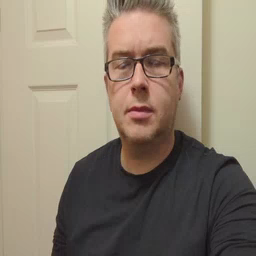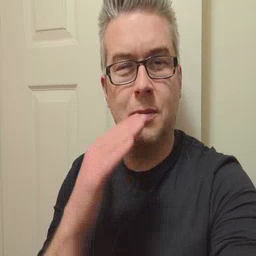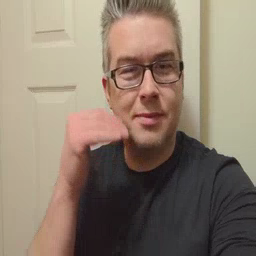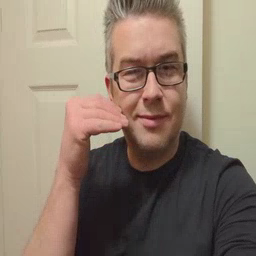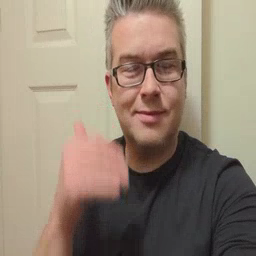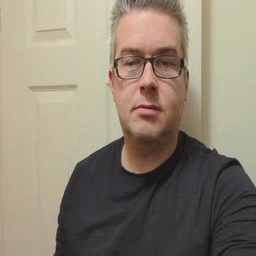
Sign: smile